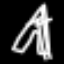
Label: The Eiffel Tower